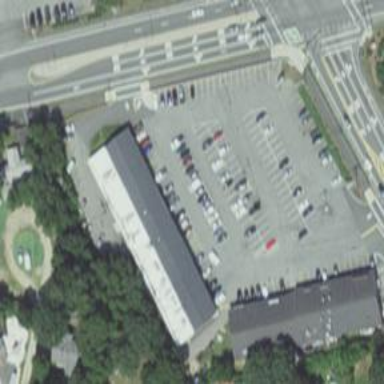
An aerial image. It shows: Parking space is available.